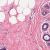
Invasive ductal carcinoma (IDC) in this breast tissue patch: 0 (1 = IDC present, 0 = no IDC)